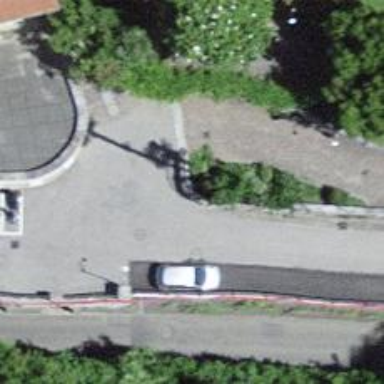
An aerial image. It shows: Retaining wall.